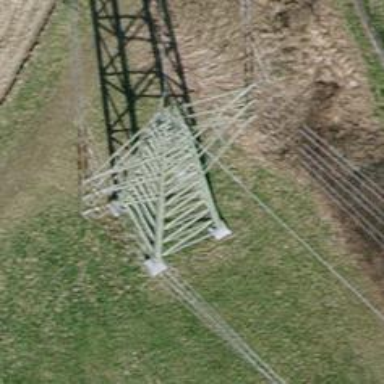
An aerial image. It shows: Power line is depicted.